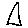
Label: triangle